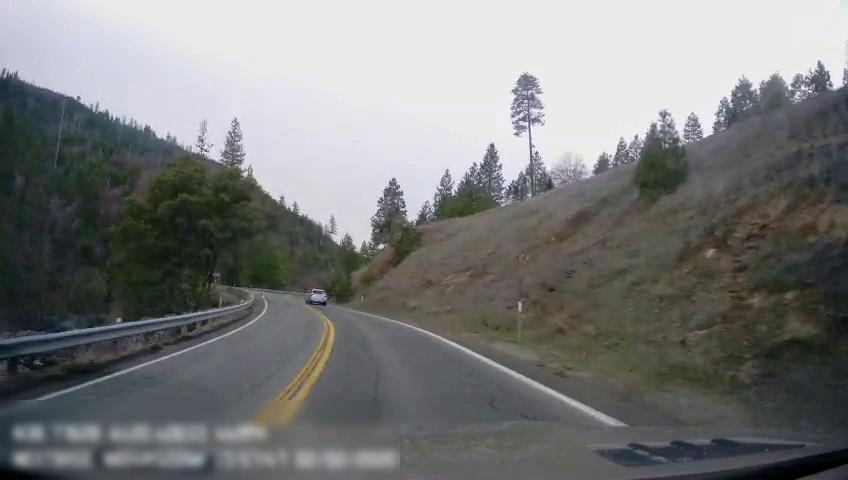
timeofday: Day
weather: Cloudy
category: Drivable Space
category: Vehicles | Car
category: Lanes | Current Lane
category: Lanes | Current Lane
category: Lanes | Opposite Lane